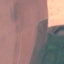
Label: AnnualCrop